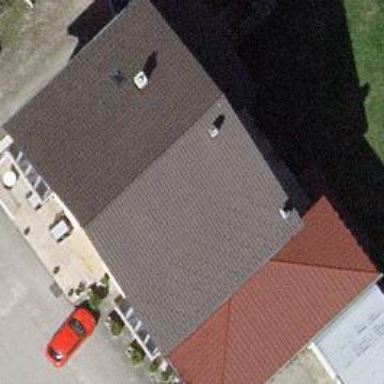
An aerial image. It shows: Restaurant.